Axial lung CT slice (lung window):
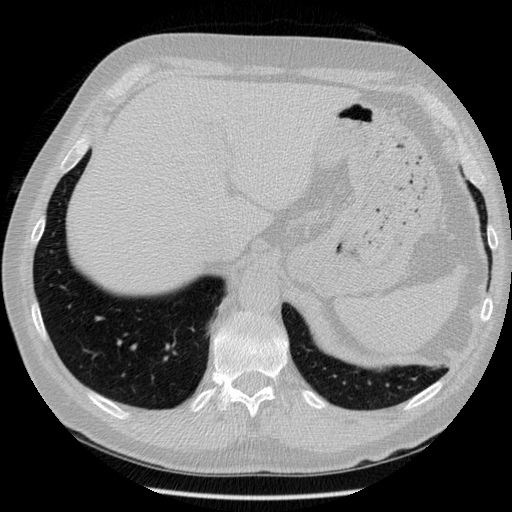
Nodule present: no